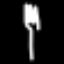
Label: fork